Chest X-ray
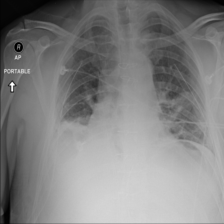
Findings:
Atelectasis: negative
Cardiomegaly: negative
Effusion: negative
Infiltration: negative
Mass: negative
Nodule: negative
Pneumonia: negative
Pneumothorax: negative
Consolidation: positive
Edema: negative
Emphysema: negative
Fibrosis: negative
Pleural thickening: negative
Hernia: negative